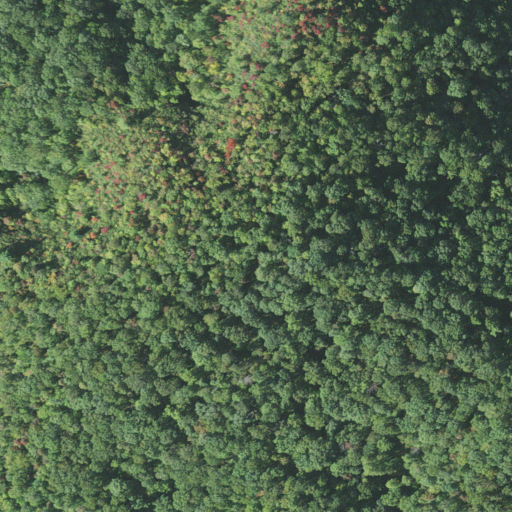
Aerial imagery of mountain in North Carolina named Coontree Mountain containing deciduous forest and mixed forest